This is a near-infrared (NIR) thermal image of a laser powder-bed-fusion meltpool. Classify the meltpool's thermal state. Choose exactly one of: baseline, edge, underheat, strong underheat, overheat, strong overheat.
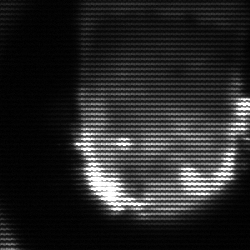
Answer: baseline